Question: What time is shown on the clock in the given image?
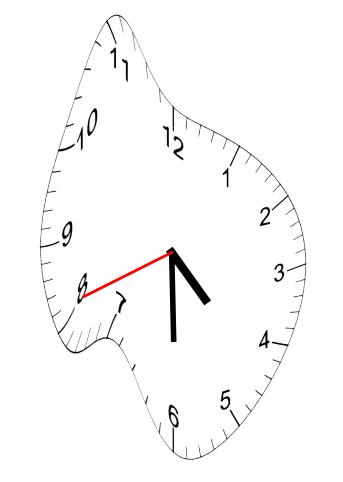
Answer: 04:29:41